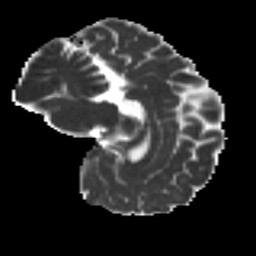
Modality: MD
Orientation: sagittal
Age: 22
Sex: male
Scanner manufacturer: ge
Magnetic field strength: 3 T
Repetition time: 7.8 s
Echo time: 0.0606 s